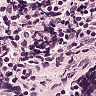
Metastatic tissue present: no